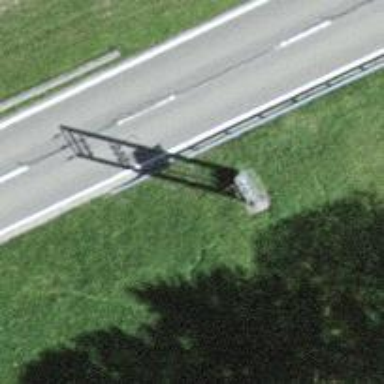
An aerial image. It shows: Concrete power pole with distribution transformer.